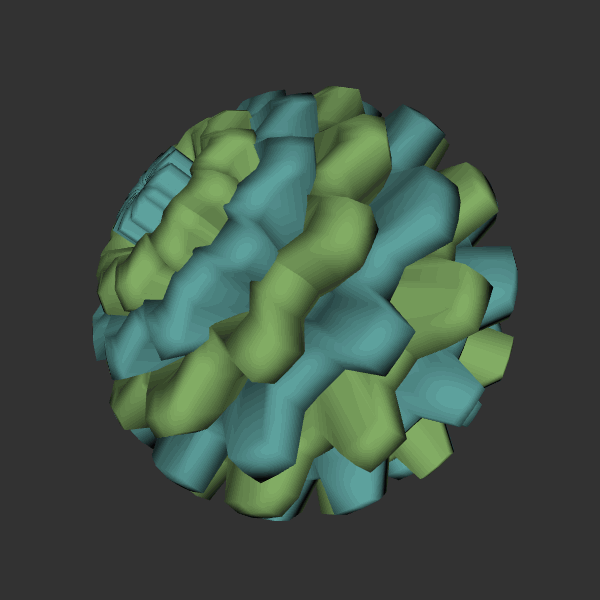
Background: dark